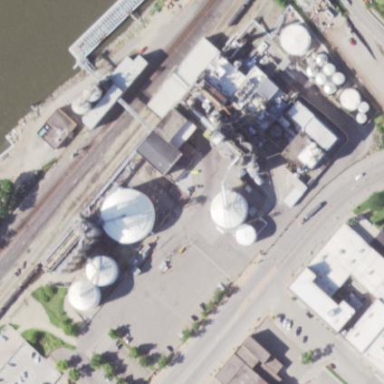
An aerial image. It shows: Industrial area.